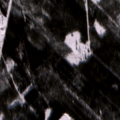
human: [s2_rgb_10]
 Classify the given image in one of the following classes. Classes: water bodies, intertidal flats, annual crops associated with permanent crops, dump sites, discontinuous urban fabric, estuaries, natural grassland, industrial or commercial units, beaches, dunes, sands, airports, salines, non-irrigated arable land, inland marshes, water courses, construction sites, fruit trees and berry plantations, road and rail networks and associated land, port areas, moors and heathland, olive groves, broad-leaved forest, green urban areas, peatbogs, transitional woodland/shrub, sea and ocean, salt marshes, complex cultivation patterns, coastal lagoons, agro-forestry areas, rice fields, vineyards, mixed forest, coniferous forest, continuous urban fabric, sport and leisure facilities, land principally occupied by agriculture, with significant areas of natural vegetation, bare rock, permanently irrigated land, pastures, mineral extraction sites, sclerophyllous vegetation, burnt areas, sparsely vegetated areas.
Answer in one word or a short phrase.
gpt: coniferous forest, mixed forest, transitional woodland/shrub